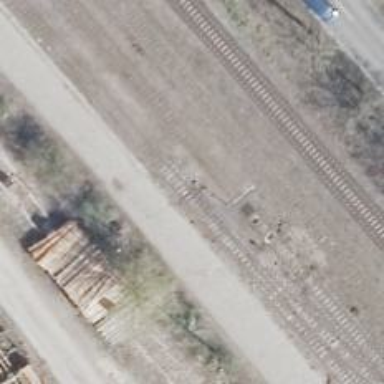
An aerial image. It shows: Railway switch.